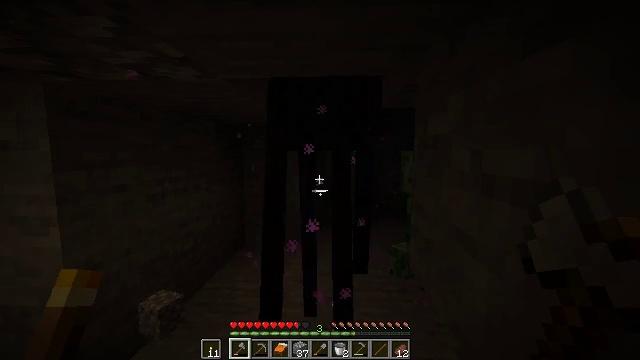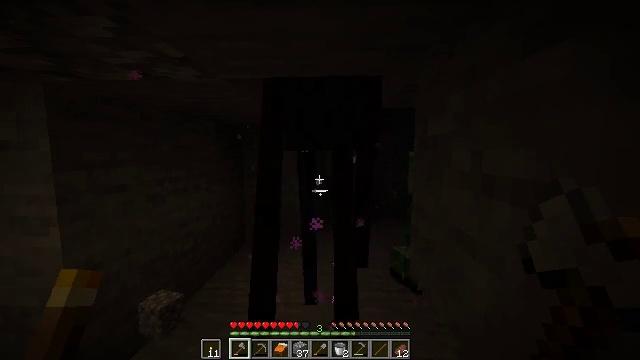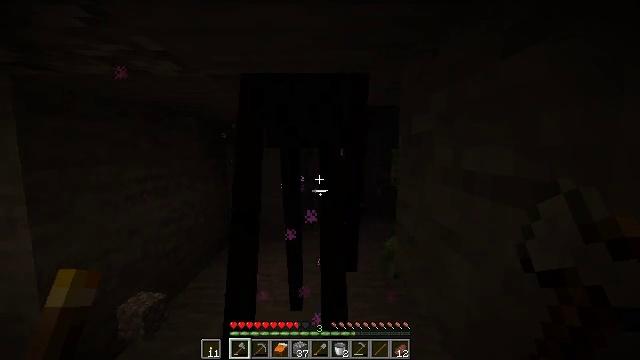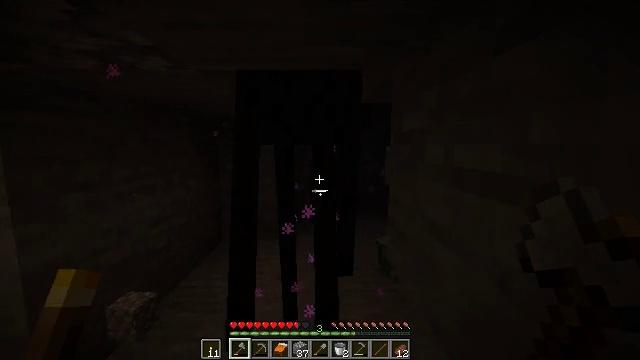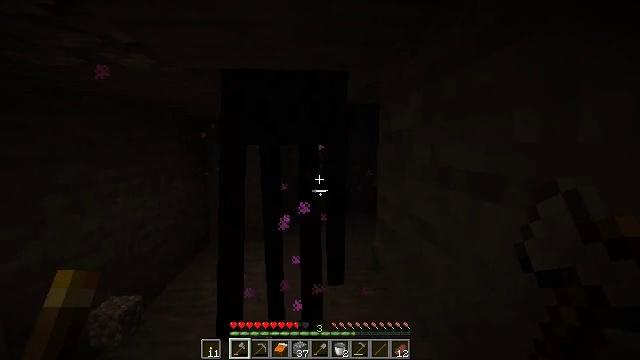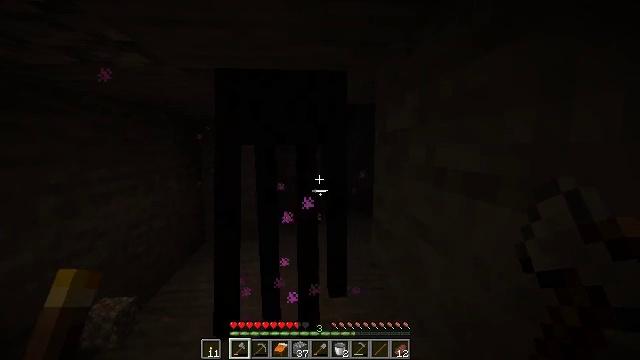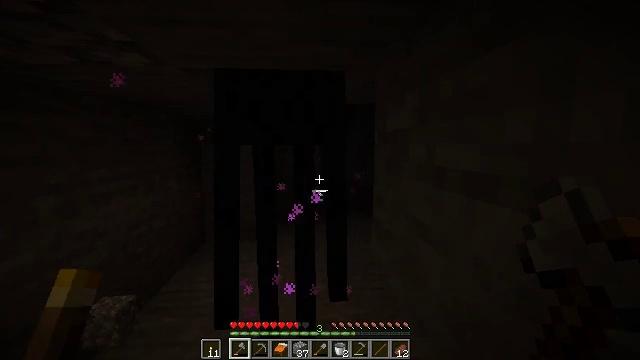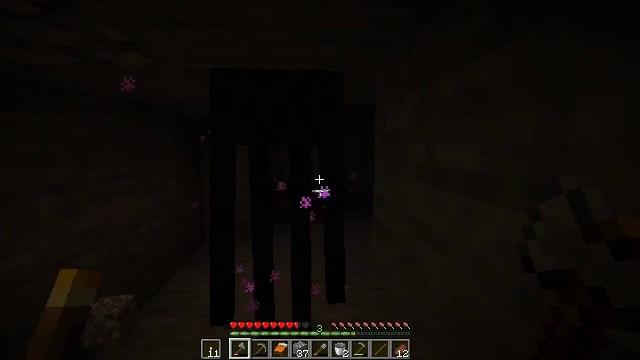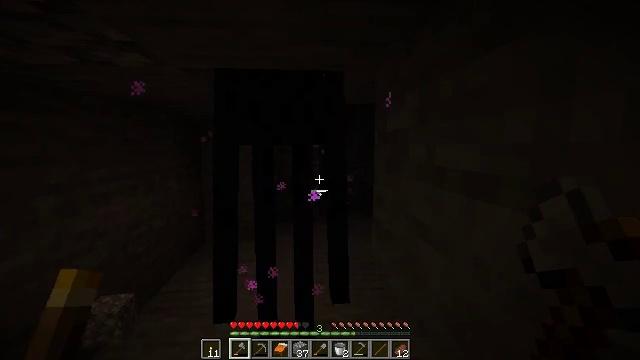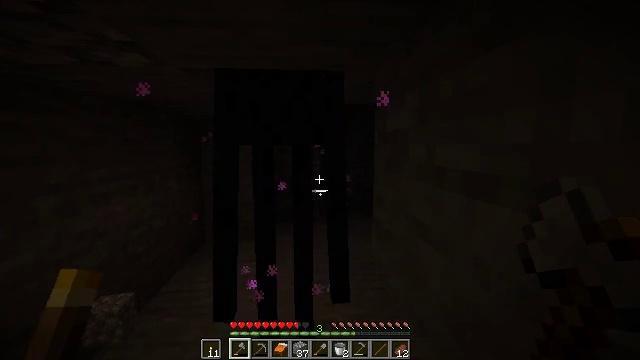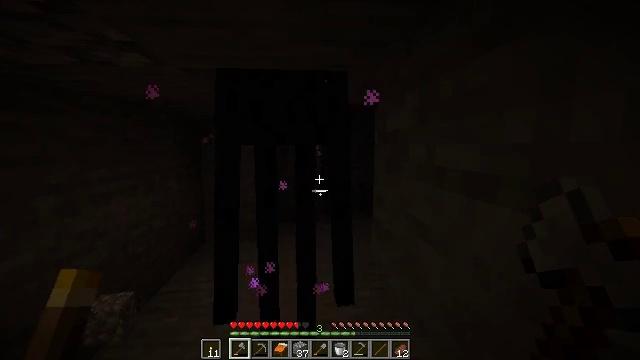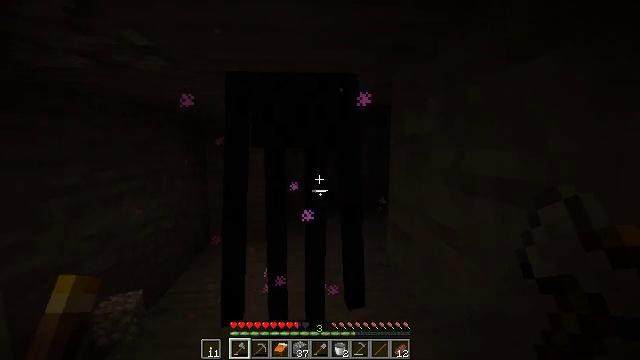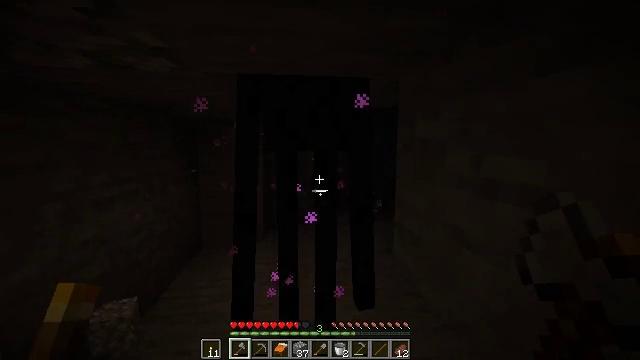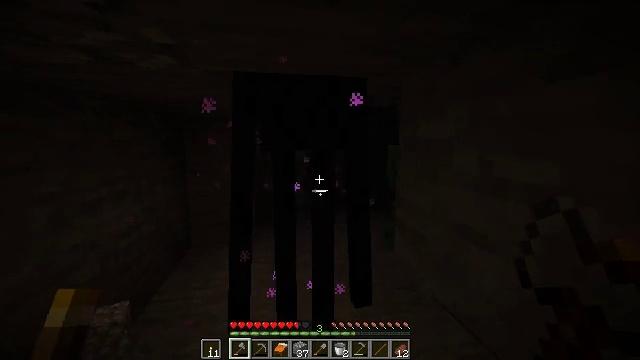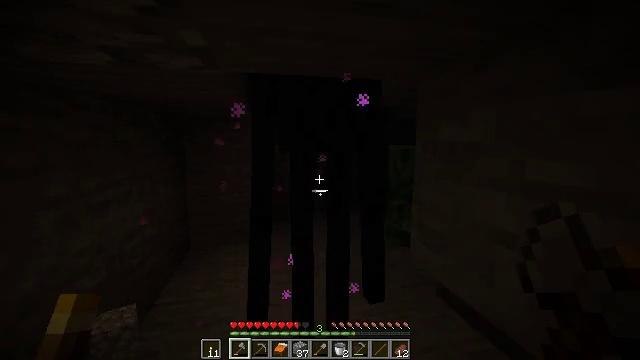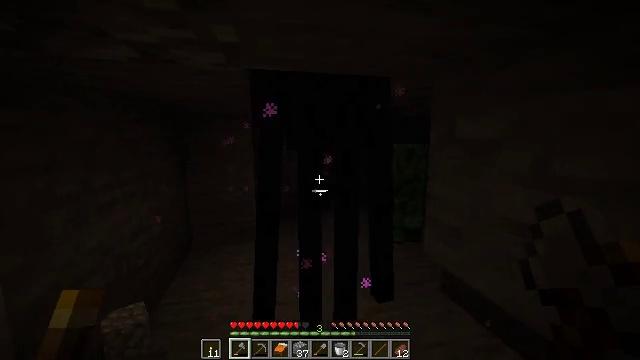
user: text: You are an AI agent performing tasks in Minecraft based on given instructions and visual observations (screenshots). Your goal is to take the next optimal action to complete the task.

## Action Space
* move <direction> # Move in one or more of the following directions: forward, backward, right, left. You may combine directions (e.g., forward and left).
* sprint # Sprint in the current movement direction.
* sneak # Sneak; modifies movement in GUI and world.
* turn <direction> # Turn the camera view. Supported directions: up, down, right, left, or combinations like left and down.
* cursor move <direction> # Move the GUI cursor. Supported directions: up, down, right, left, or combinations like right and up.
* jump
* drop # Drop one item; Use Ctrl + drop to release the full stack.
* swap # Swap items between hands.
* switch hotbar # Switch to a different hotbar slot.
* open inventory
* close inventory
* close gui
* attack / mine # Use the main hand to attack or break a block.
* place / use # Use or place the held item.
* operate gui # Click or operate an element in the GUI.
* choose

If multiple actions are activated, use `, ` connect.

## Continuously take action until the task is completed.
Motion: motion action
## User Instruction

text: Defeat an enderman.
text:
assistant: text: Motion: no_op
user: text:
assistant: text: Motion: turn right
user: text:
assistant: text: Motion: turn right
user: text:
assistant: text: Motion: turn right
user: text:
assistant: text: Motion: no_op
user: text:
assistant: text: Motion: no_op
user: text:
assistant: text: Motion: no_op
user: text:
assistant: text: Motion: no_op
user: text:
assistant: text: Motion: no_op
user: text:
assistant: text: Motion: no_op
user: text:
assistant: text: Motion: move left
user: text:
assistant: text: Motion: move left, turn right
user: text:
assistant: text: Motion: move left, turn right
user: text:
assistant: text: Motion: turn right
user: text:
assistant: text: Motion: turn right
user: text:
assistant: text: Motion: no_op
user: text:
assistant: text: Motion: no_op
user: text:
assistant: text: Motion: no_op
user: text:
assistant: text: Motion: no_op
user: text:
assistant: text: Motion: no_op
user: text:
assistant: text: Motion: no_op
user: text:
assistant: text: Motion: no_op
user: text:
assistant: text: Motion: attack / mine
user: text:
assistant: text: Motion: attack / mine
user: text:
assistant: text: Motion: attack / mine
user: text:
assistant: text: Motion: no_op
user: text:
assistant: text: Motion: no_op
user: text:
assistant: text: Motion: no_op